Question: We are giving a demo in a couple days and I have to go in and mock-up a lot of our views. This includes making a lot of fake data, etc. I figured I would drop in a loop and an extension method that returns random numbers so I don't have to make up this hard-coded data myself.
Here is my view code:
'''
<% for(int i = 1; i < 7; i++) { %>
<tr>
<td class="auditsTableAgencyElement">Agency <%=i %></td>
<td class="auditsTableResults"><%= Html.GetRandomNumber(0, 30) %></td>
<td class="auditsTableResults"><%= Html.GetRandomNumber(0, 100) %>%</td>
<td class="auditsTableResults"><%= Html.GetRandomNumber(0, 20) %></td>
<% foreach (var record in Model.Categories) { %>
<td class="auditsTableResults"><%= Html.GetRandomNumber(0, 30) %></td>
<td class="auditsTableResults"><%= Html.GetRandomNumber(0, 100) %>%</td>
<td class="auditsTableResults"><%= Html.GetRandomNumber(0, 20) %></td>
<% } %>
</tr>
<% } %>
'''
Here is what my view looks like after doing this:

Same numbers down the line. Are my requests for random numbers getting cached and returned to me? If so, how do I turn off this functionality for this method only?
'''
public static string GetRandomNumber(this HtmlHelper html, int low, int high)
{
Random myRand = new Random();
return myRand.Next(low, high).ToString();
}
'''
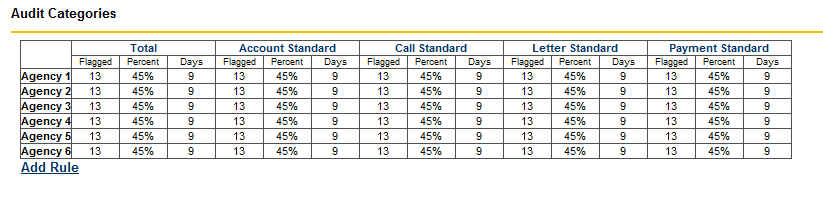
Answer: As ever with this sort of issue, the problem is that you're creating a new 'Random' instance on every iteration.
Create a single instance and reuse it repeatedly. You can use a static variable, but that won't be thread-safe. In this particular case, creating a new instance per page would probably be okay. However, you'll still get the same data if two people access the page at the same time.
Ideally, you could create a static random used in a thread-safe way, to create new instances of Random which can then be used without locking within a single thread. For example:
'''
public static class RandomFactory
{
private static Random rng = new Random();
private static readonly object padlock = new object();
public static Random CreateRandom()
{
lock (padlock)
{
return new Random(rng.Next());
}
}
}
'''
Then in your page you could have:
'''
// Instance variable
protected readonly Random rng = RandomFactory.CreateRandom();
'''
and change your method to:
'''
public static string GetRandomNumber(this HtmlHelper html, Random rng,
int low, int high)
{
return rng.Next(low, high).ToString();
}
'''
(I'm not quite sure why you've got 'HtmlHelper' at all there, to be honest - you're not using it...)
and finally your mark-up to things like this:
'''
<%= Html.GetRandomNumber(rng, 0, 30) %>
'''